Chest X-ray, AP view. Patient: 30 years old, sex F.
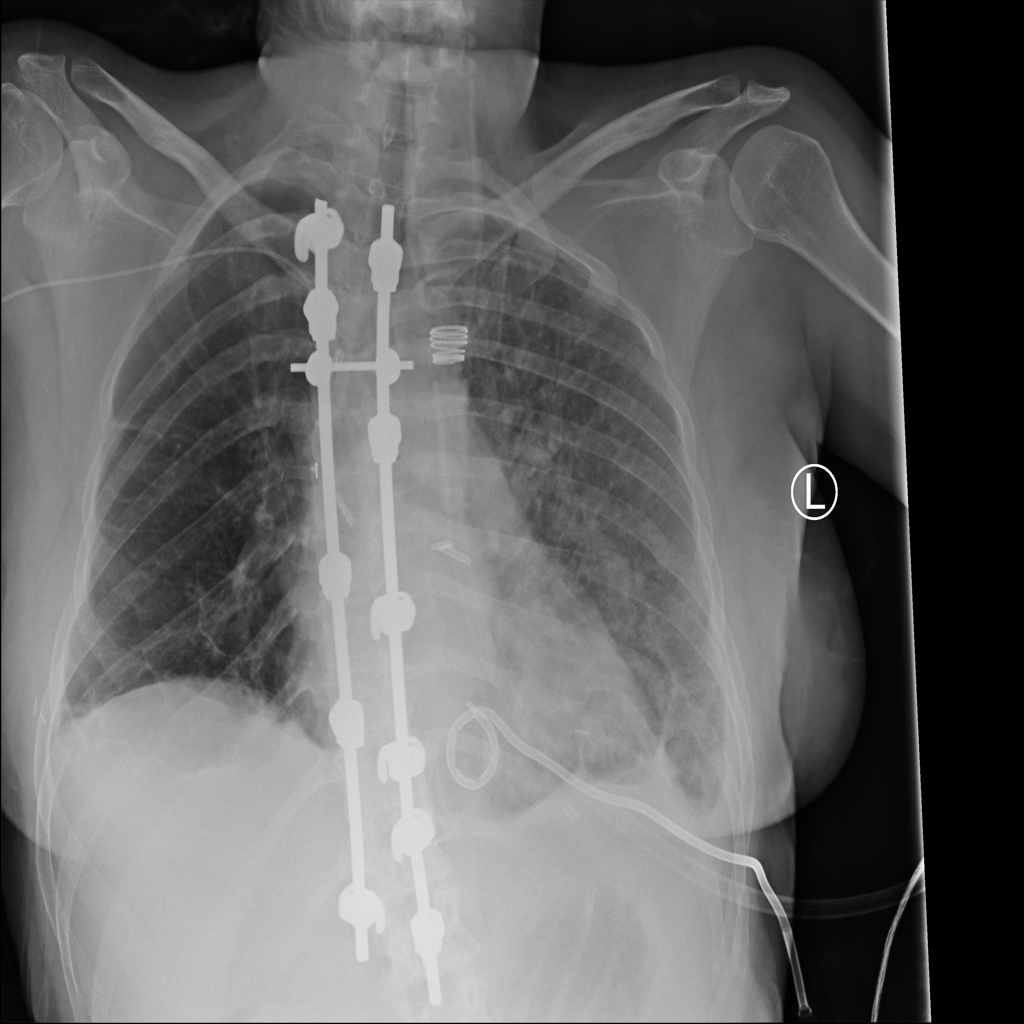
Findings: Nodule, Pleural_Thickening